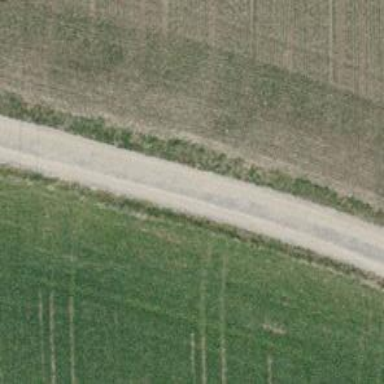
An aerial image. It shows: Track with pebblestone surface. The track type is grade2.